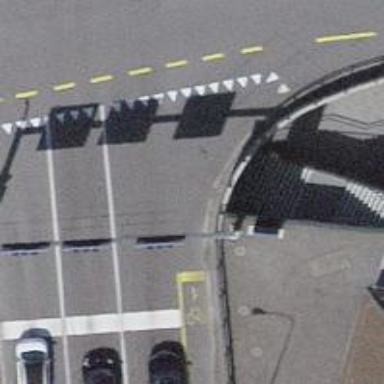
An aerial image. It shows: Stone plate steps along the road.